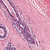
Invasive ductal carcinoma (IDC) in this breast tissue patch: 0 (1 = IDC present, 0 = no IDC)